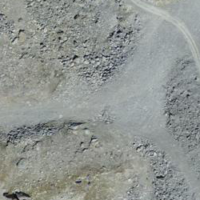
EUNIS habitat code: 48
Species observed at this site:
Jacobaea incana